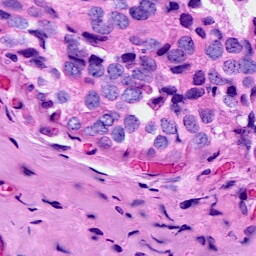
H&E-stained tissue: Breast